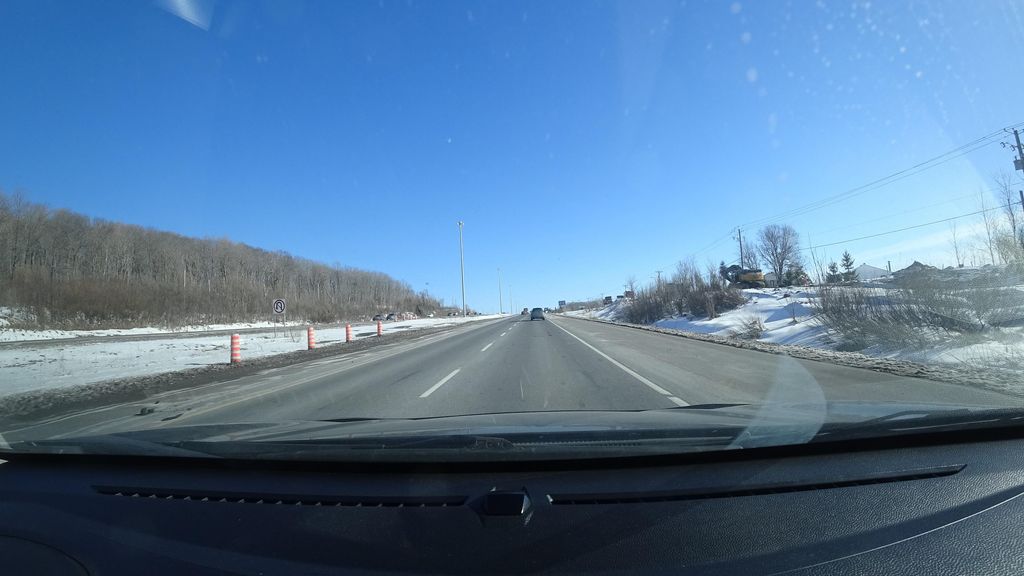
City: quebec_city